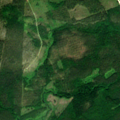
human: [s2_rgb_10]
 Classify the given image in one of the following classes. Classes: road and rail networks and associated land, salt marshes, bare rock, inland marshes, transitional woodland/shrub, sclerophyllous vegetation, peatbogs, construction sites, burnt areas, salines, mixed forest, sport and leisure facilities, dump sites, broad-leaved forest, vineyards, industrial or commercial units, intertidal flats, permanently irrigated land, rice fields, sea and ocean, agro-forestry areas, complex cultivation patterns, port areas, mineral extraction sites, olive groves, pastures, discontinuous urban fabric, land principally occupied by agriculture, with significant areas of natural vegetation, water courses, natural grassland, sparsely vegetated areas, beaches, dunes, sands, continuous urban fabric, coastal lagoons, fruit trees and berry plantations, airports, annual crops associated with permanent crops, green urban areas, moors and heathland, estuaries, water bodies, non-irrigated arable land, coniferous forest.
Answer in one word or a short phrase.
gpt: coniferous forest, mixed forest, transitional woodland/shrub